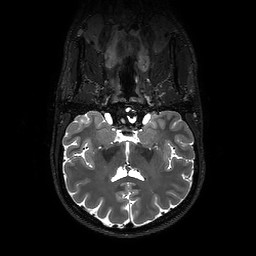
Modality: T2w
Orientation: sagittal
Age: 26
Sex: male
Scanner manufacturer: philips
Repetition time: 2.5 s
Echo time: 0.331 s